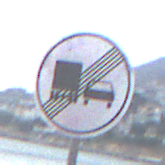
Verkehrszeichen: EndeUeberholverbotKraftfahrzeuge
Umgebung: Outdoor, Beach
Tageszeit: SunriseSunset
Wetter: Overcast
Licht: Natural
Jahreszeit: NotSpecified
Kontrast: LowContrast